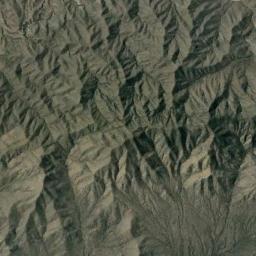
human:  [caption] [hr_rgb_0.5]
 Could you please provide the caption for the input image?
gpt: The mountain is full of black soil .

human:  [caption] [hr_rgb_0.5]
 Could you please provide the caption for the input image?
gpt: The folded mountain consists of a number of ridges and valleys and its rocks are brown .

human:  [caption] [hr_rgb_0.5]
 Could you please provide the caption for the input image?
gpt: There is a winding and clear river between the mountains .

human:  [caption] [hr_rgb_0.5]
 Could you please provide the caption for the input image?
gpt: The mountain is uneven and rough .

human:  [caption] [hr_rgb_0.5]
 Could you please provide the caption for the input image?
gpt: There are some ridges on the brown mountain .